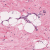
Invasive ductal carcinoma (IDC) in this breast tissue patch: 0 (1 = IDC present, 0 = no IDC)